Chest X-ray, PA view. Patient: 26 years old, sex M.
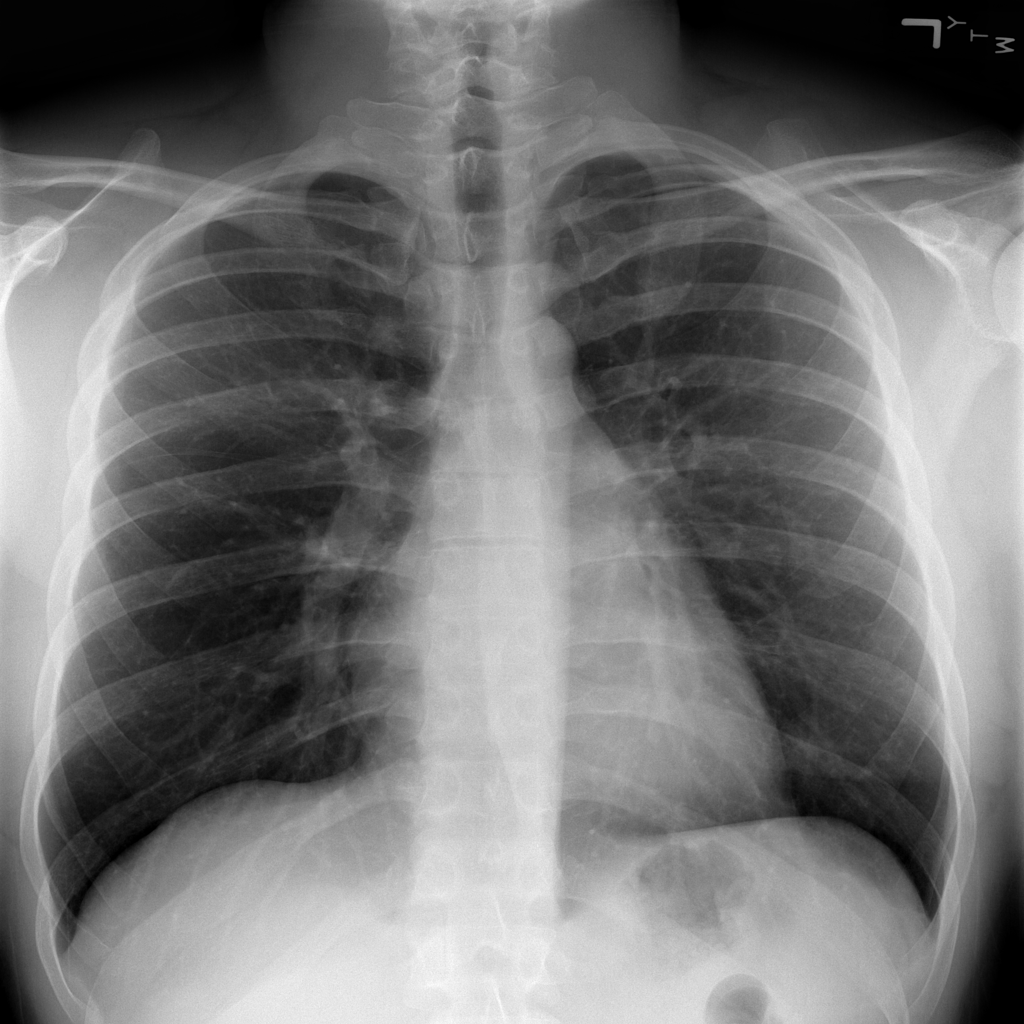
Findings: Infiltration